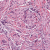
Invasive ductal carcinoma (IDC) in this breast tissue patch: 1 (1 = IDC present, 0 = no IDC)